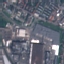
Land use / land cover class: Industrial